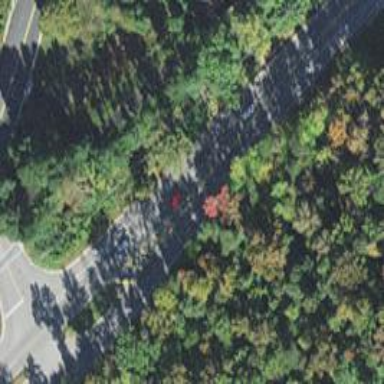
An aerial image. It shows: Asphalt road classified as primary highway.